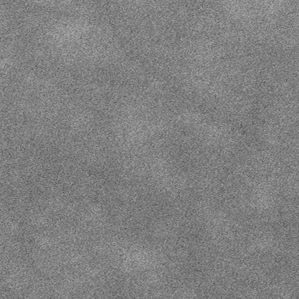
Label: frost